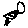
Label: bird